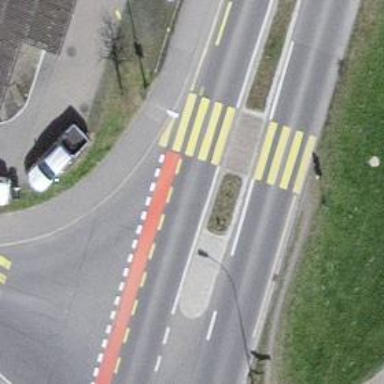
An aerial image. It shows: Kerb serving as barrier.